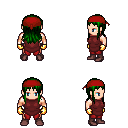
a pixel art fantasy rpg character, male body template, human, light skin, maroon tunic, red pants, green unkempt hairstyle, red bandana, gold gloves, maroon shoes, four views (front, back, left, right), 2x2 character sprite sheet, small pixel art, hard edges, no anti-aliasing